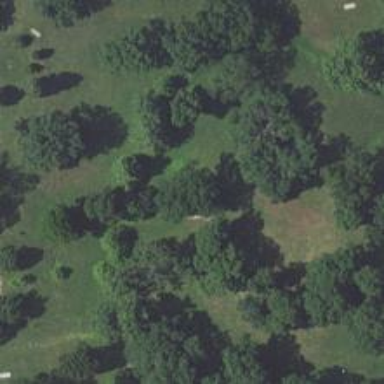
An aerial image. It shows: Disc golf tee.